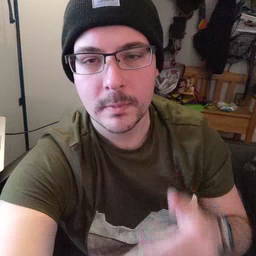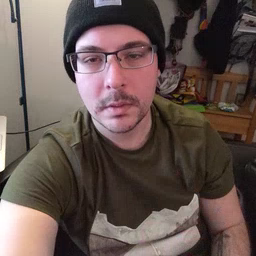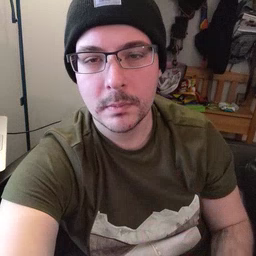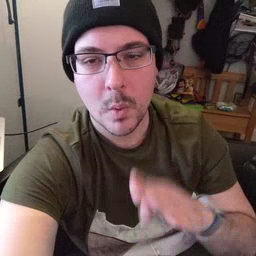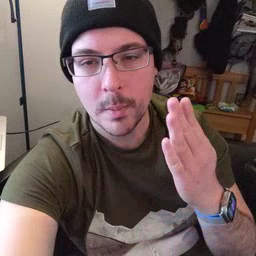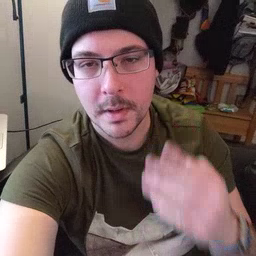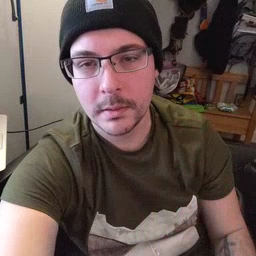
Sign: open